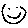
Label: smiley face